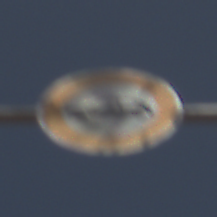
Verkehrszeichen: VerbotPersonenkraftwagen
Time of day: Midday
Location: Outdoor (Nature)
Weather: PartlyCloudy
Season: NotSpecified
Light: Natural